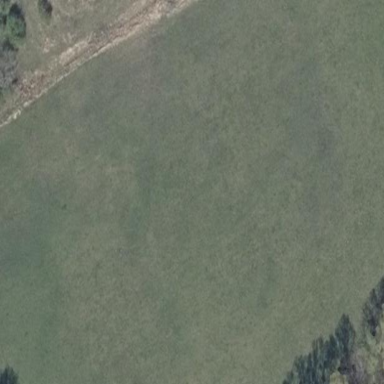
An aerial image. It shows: Beautiful meadow.